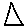
Label: triangle